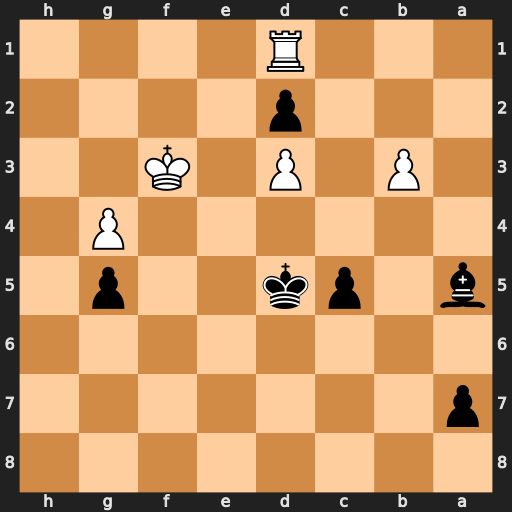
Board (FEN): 8/p7/8/b1pk2p1/6P1/1P1P1K2/3p4/3R4
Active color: b
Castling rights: -
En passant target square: -
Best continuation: Kd4 Ke2 Bb4 Ra1 a5 Ra2 Kc3 Rxd2 Kxb3